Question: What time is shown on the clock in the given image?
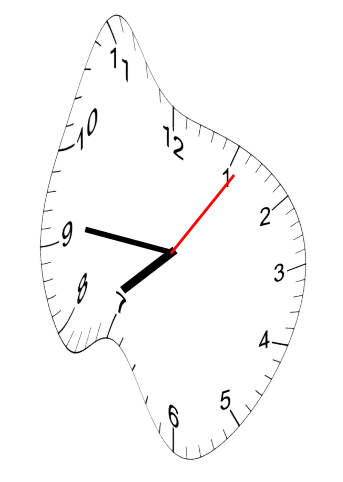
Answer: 07:46:06